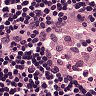
Metastatic tissue present: no